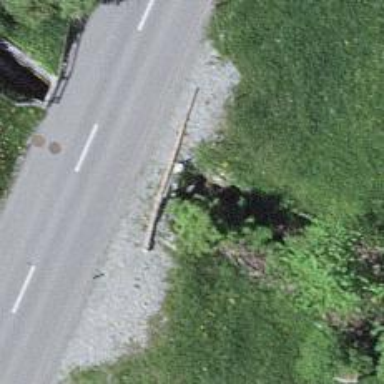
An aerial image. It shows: Culvert tunnel.